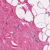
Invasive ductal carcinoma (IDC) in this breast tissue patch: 0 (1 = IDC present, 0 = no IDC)